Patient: sex F, age 61
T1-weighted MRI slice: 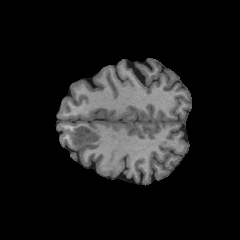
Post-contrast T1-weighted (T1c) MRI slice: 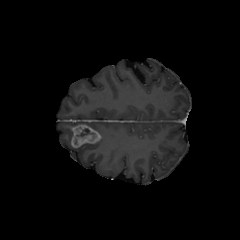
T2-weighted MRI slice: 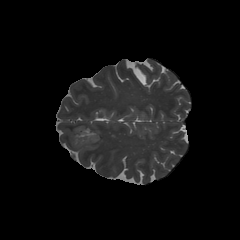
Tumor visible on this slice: yes
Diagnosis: Glioblastoma, IDH-wildtype
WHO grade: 4